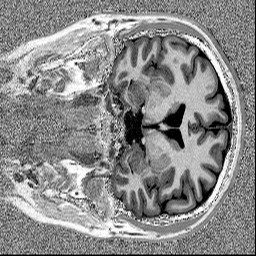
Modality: MP2RAGE
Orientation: coronal
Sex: male